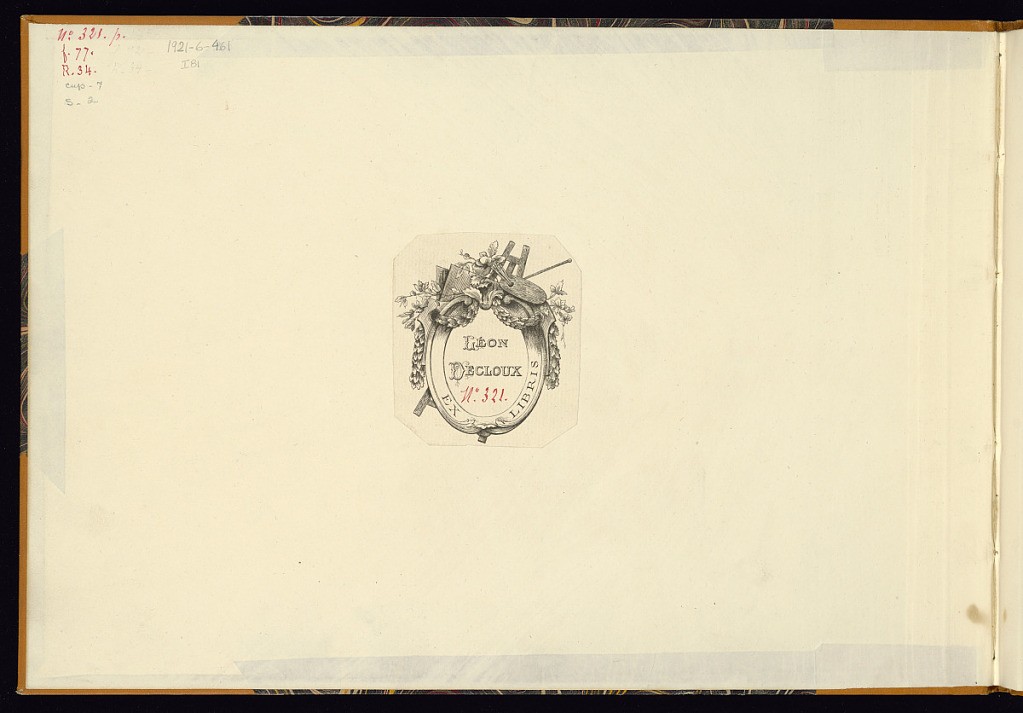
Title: NOUVEAU LIVRE D’ORNEMENTS Inventés par P. Ludovik. 1768
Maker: P. Ludovik, French?, active mid 18th century
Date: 1768
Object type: Print
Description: Album with six plates of rococo ornament designs featuring cartouches, rocaille scrolls, shells, scrolling leaves, and military emblems. Bound in a three-quarter cloth and marbled paper boards, gold tooling on spine with green leather lettering piece with ‘P. Ludovik 1768' tooled in gold. The plates are signed and numbered. The title page is dated.

Drawings in reverse are in the Waddesdon Manor, The Rothschild Collection (National Trust), England. There is no record of a P. Ludovik or Ludwig active at the time. It is suggested by Alastair Laing that these designs may have been by the publisher Mondhare. Some of the drawings at Waddesdon are signed ‘Babel f.' and have been attributed to P.E. Babel by Peter Fuhring.